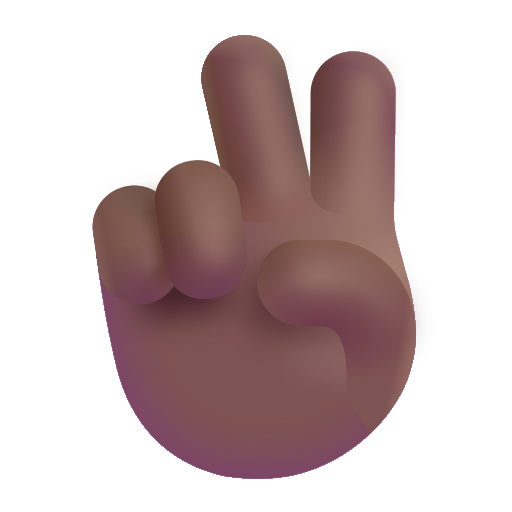
victory hand color  dark